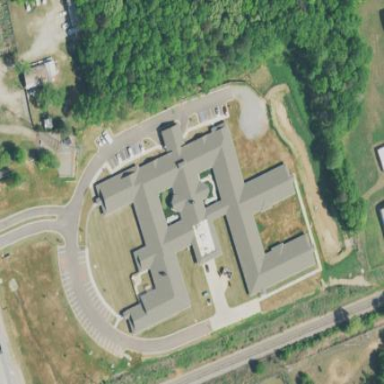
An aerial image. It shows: Building.